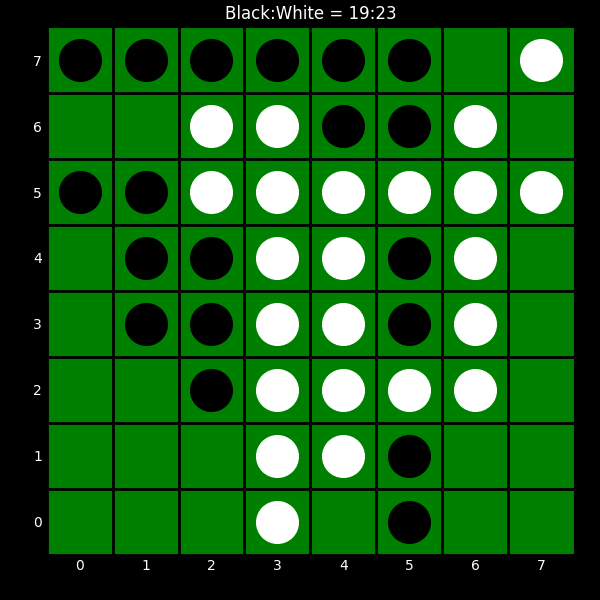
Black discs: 19
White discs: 23